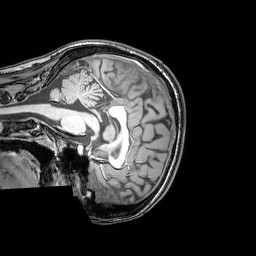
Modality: T1w
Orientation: sagittal
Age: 21
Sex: female
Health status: healthy
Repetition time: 0.081 s
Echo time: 0.037 s